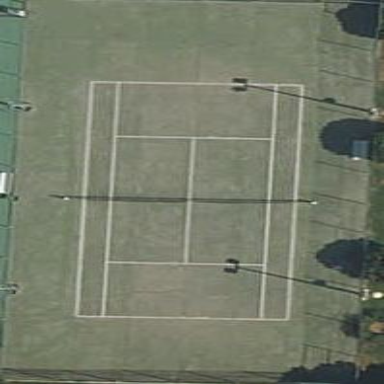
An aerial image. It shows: Asphalt tennis court.